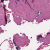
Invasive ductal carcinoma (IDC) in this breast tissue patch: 0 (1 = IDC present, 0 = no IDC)